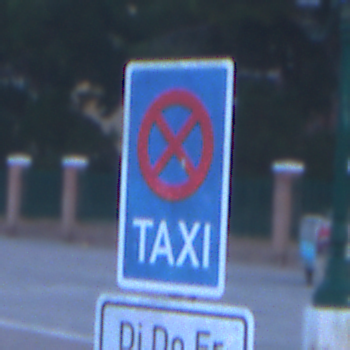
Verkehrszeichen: Taxenstand
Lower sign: ZeitangabenMitBeschraenkungAufWochentage3
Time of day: Dawn
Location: Outdoor (Urban)
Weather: PartlyCloudy
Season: NotSpecified
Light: Natural